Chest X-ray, PA view. Patient: 54 years old, sex M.
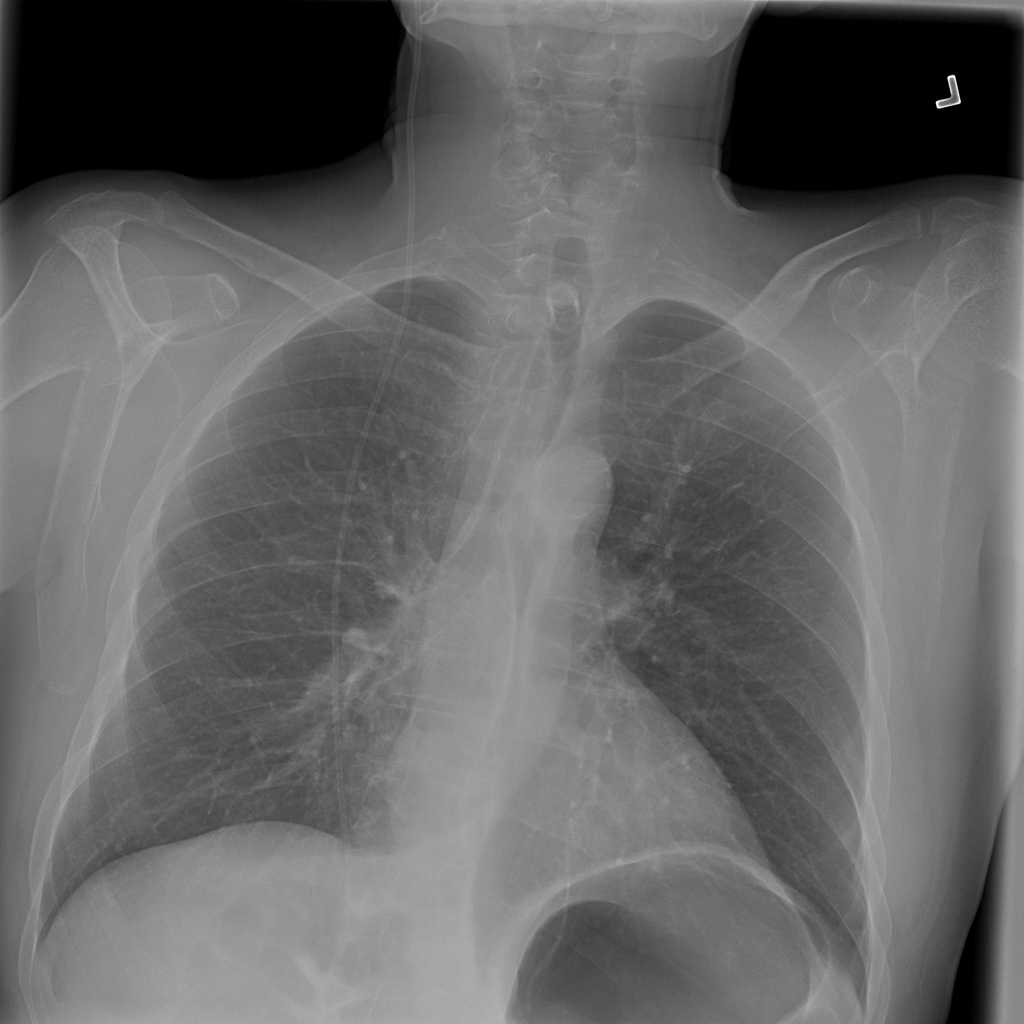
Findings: No Finding